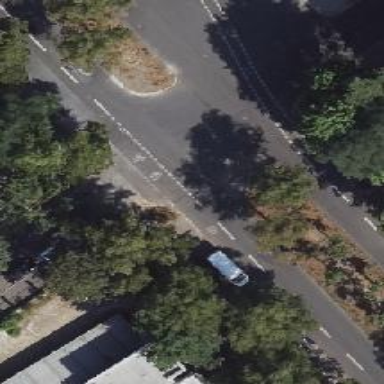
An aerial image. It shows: Secondary road with asphalt surface.